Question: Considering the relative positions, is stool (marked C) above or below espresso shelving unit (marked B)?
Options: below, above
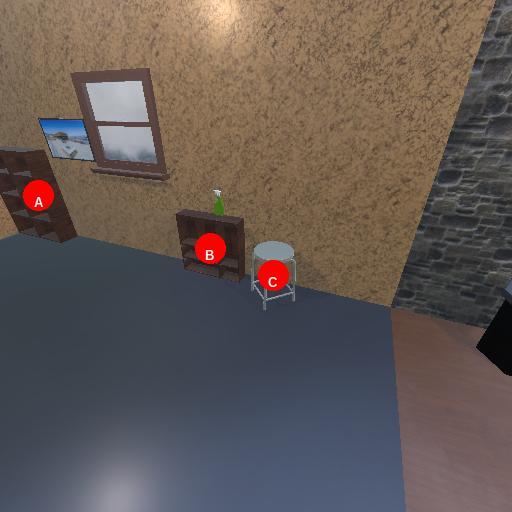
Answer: below